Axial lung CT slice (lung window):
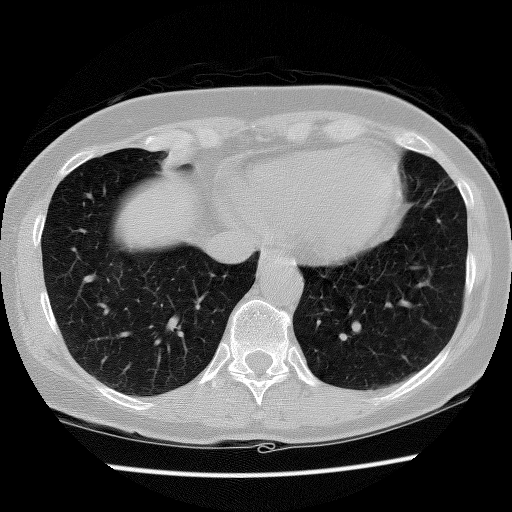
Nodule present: no